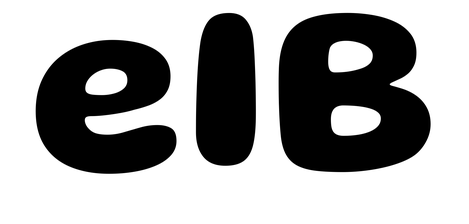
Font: Gluten_Bold